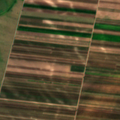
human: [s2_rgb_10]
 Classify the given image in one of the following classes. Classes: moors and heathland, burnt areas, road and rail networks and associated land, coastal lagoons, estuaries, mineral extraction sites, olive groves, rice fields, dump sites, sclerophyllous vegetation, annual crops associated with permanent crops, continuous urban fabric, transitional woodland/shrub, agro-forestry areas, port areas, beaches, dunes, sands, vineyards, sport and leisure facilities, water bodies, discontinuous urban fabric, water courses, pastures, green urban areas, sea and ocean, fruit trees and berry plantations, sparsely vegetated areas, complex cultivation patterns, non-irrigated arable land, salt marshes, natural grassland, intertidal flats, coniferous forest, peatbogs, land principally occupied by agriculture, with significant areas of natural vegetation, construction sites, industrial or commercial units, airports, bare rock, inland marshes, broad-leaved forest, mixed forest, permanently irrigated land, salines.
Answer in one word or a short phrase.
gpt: non-irrigated arable land, vineyards, natural grassland